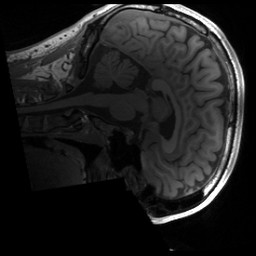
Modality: T1w
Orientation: sagittal
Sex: male